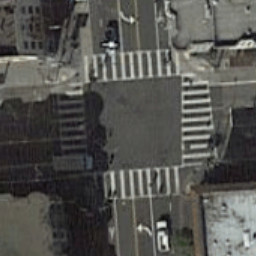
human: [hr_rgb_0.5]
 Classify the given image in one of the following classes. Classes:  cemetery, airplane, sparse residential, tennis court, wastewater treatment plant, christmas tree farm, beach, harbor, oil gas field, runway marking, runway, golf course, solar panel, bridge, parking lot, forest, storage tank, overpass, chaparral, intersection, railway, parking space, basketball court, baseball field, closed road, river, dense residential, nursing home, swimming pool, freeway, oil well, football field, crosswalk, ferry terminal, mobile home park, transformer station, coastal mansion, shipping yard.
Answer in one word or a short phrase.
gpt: crosswalk